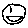
Label: smiley face